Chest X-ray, PA view. Patient: 31 years old, sex F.
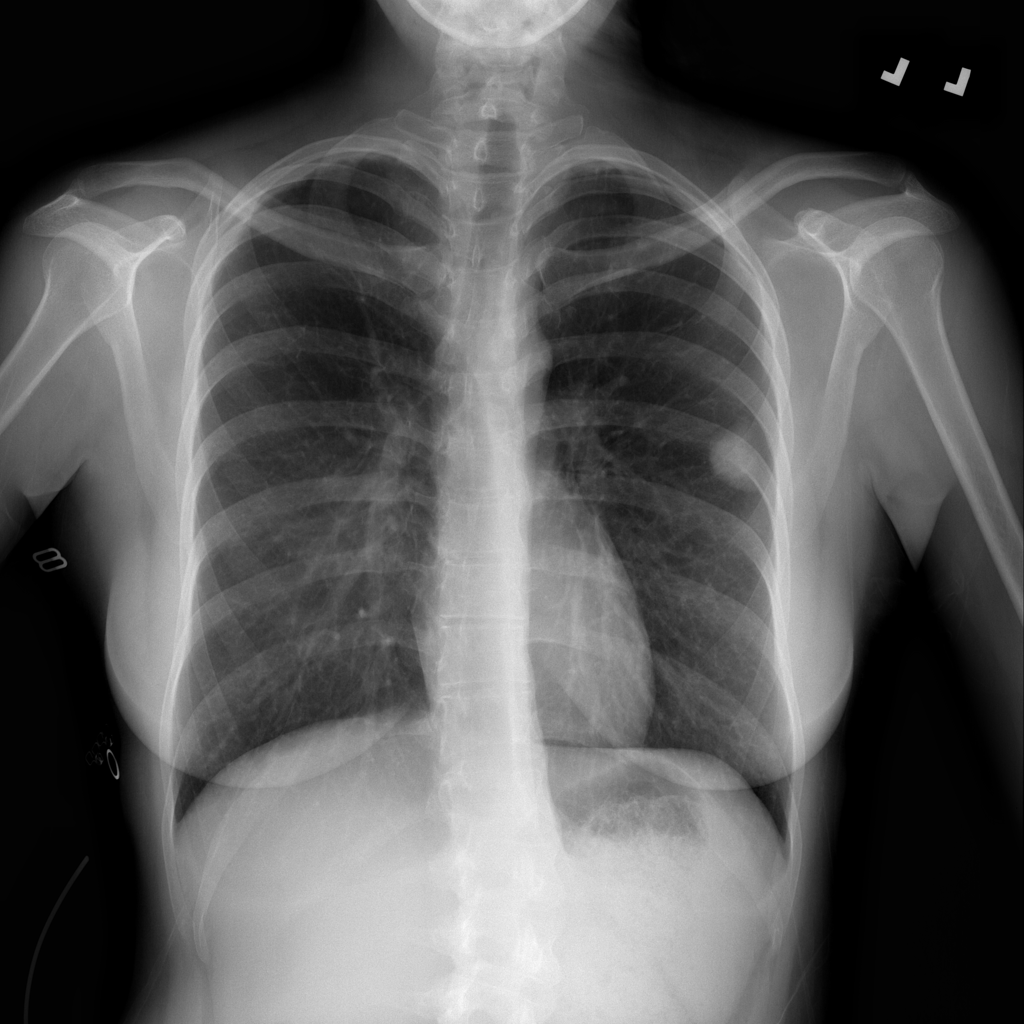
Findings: Infiltration, Mass